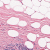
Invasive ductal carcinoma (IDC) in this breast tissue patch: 0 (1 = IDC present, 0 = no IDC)